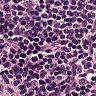
Metastatic tissue present: no